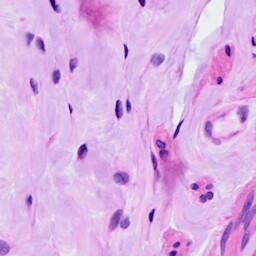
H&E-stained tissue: Ovarian